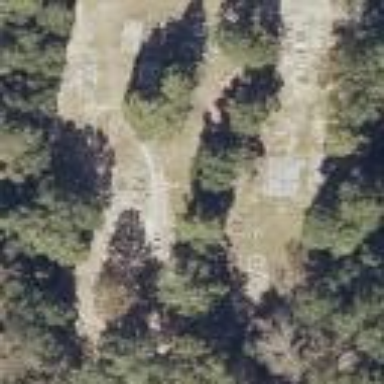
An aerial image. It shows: Cemetery.